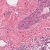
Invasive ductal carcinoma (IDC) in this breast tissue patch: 0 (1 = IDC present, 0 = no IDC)